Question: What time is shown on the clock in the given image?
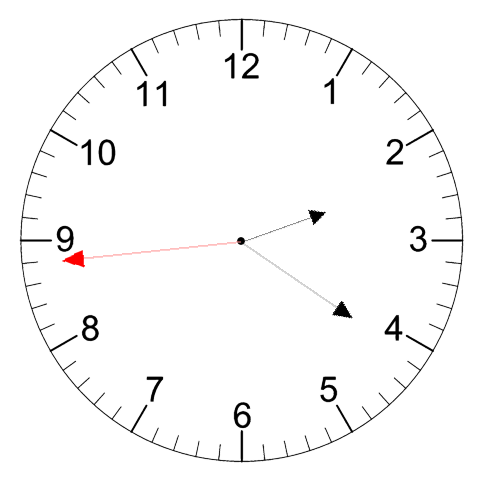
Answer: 02:20:44